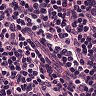
Metastatic tissue present: no